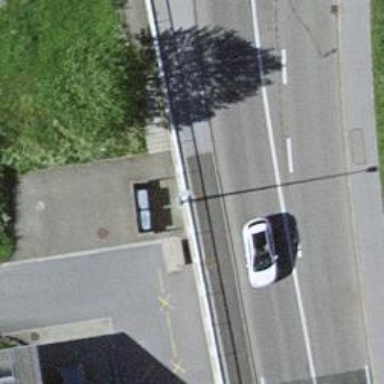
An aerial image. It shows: Set of steps on the road.